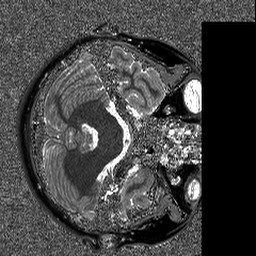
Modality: T1map
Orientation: axial
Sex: female